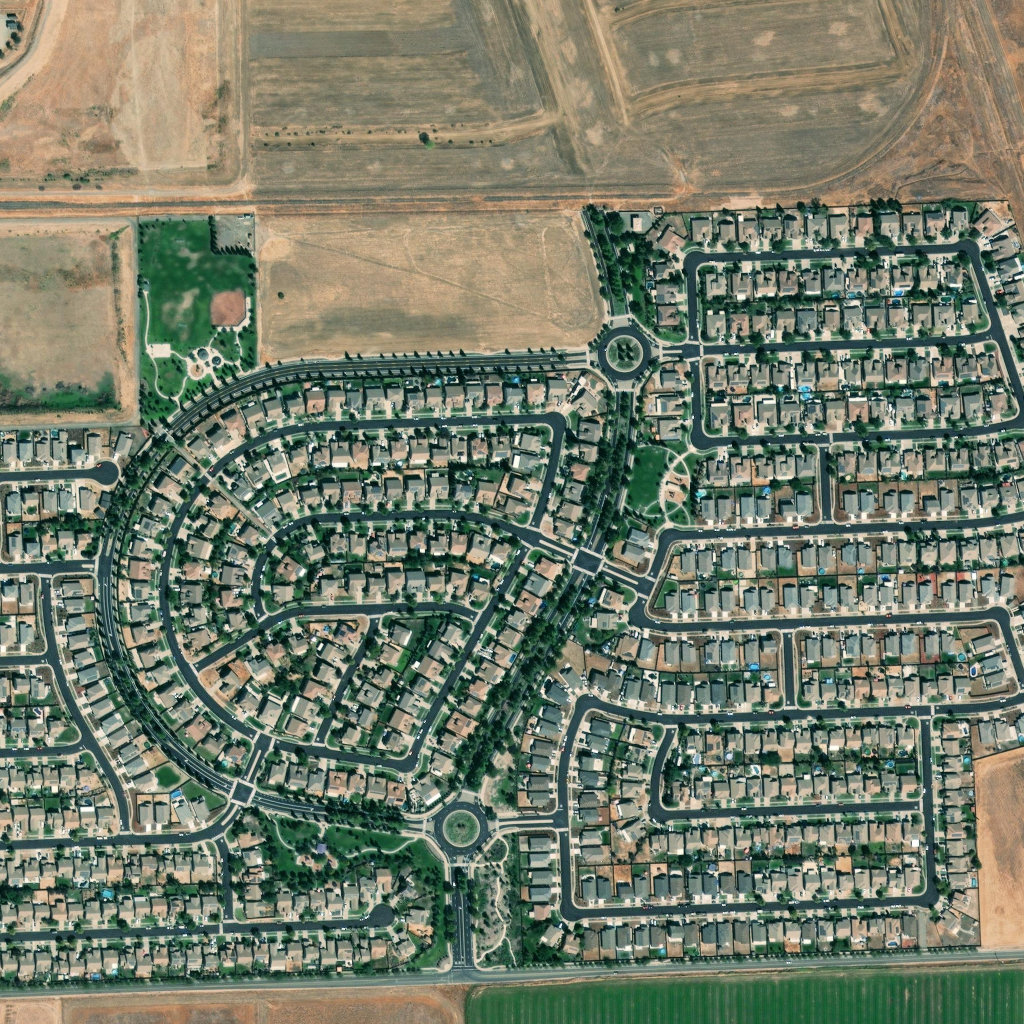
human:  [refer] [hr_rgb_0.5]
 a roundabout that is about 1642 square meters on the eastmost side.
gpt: <box>[[58, 32, 63, 37, 0]]</box>